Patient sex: F
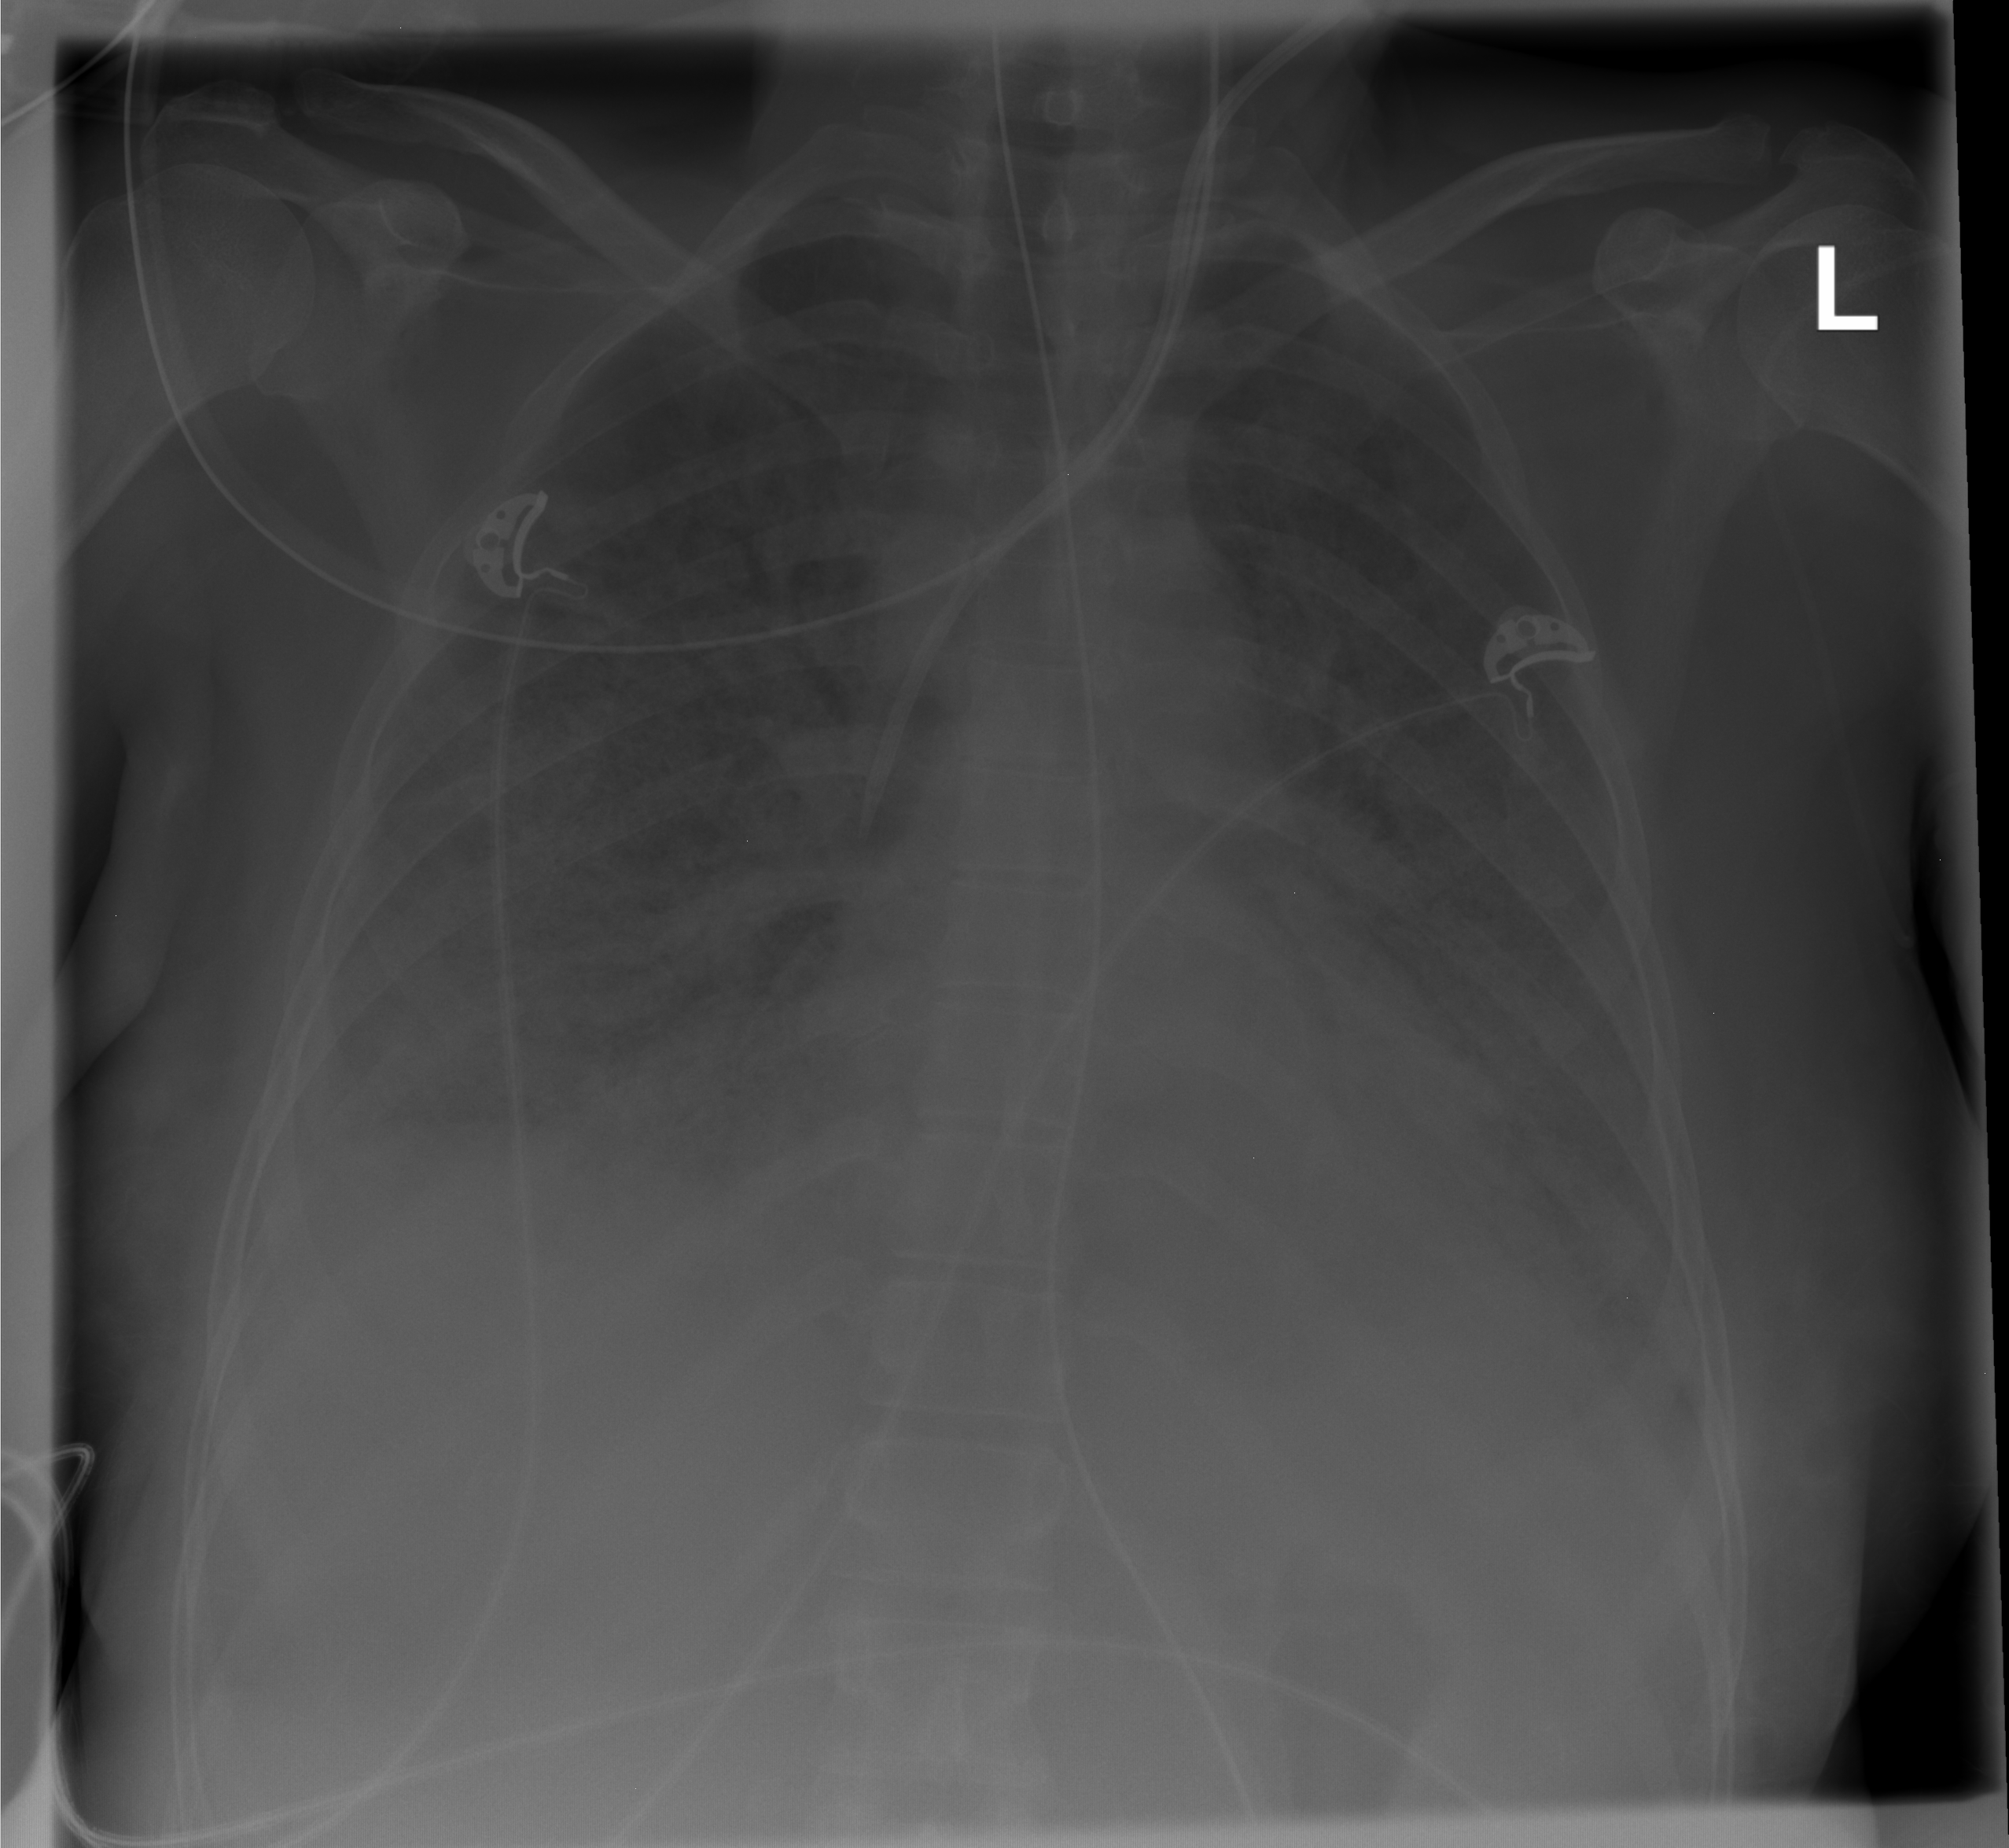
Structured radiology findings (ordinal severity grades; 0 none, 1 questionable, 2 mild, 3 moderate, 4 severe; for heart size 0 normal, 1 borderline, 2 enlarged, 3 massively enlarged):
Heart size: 0
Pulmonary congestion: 0
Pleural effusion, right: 2
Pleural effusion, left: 0
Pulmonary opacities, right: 4
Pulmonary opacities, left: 4
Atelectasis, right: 0
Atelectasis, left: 0